Field crop: maize
Growth stage: 1
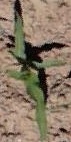
Species: maize